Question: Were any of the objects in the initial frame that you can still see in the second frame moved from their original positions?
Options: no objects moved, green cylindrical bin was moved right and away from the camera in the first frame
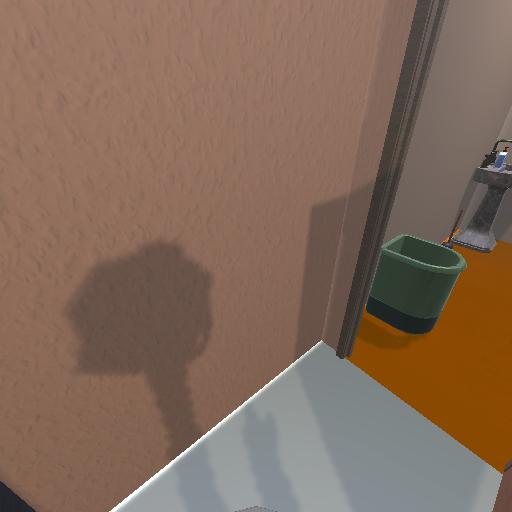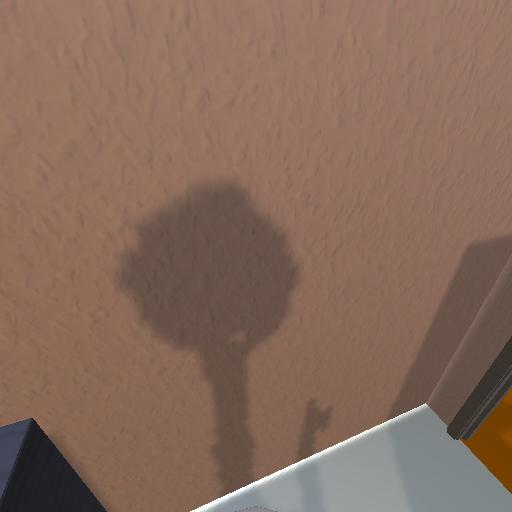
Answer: no objects moved